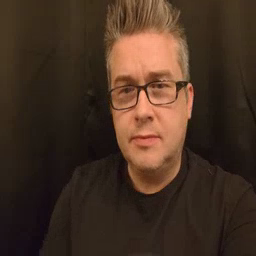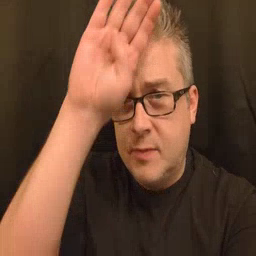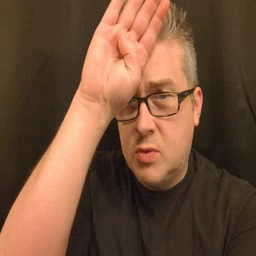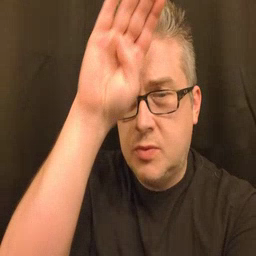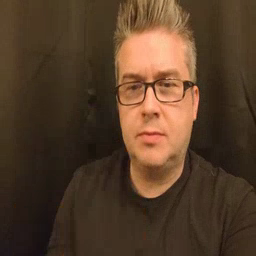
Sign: fireman